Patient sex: M
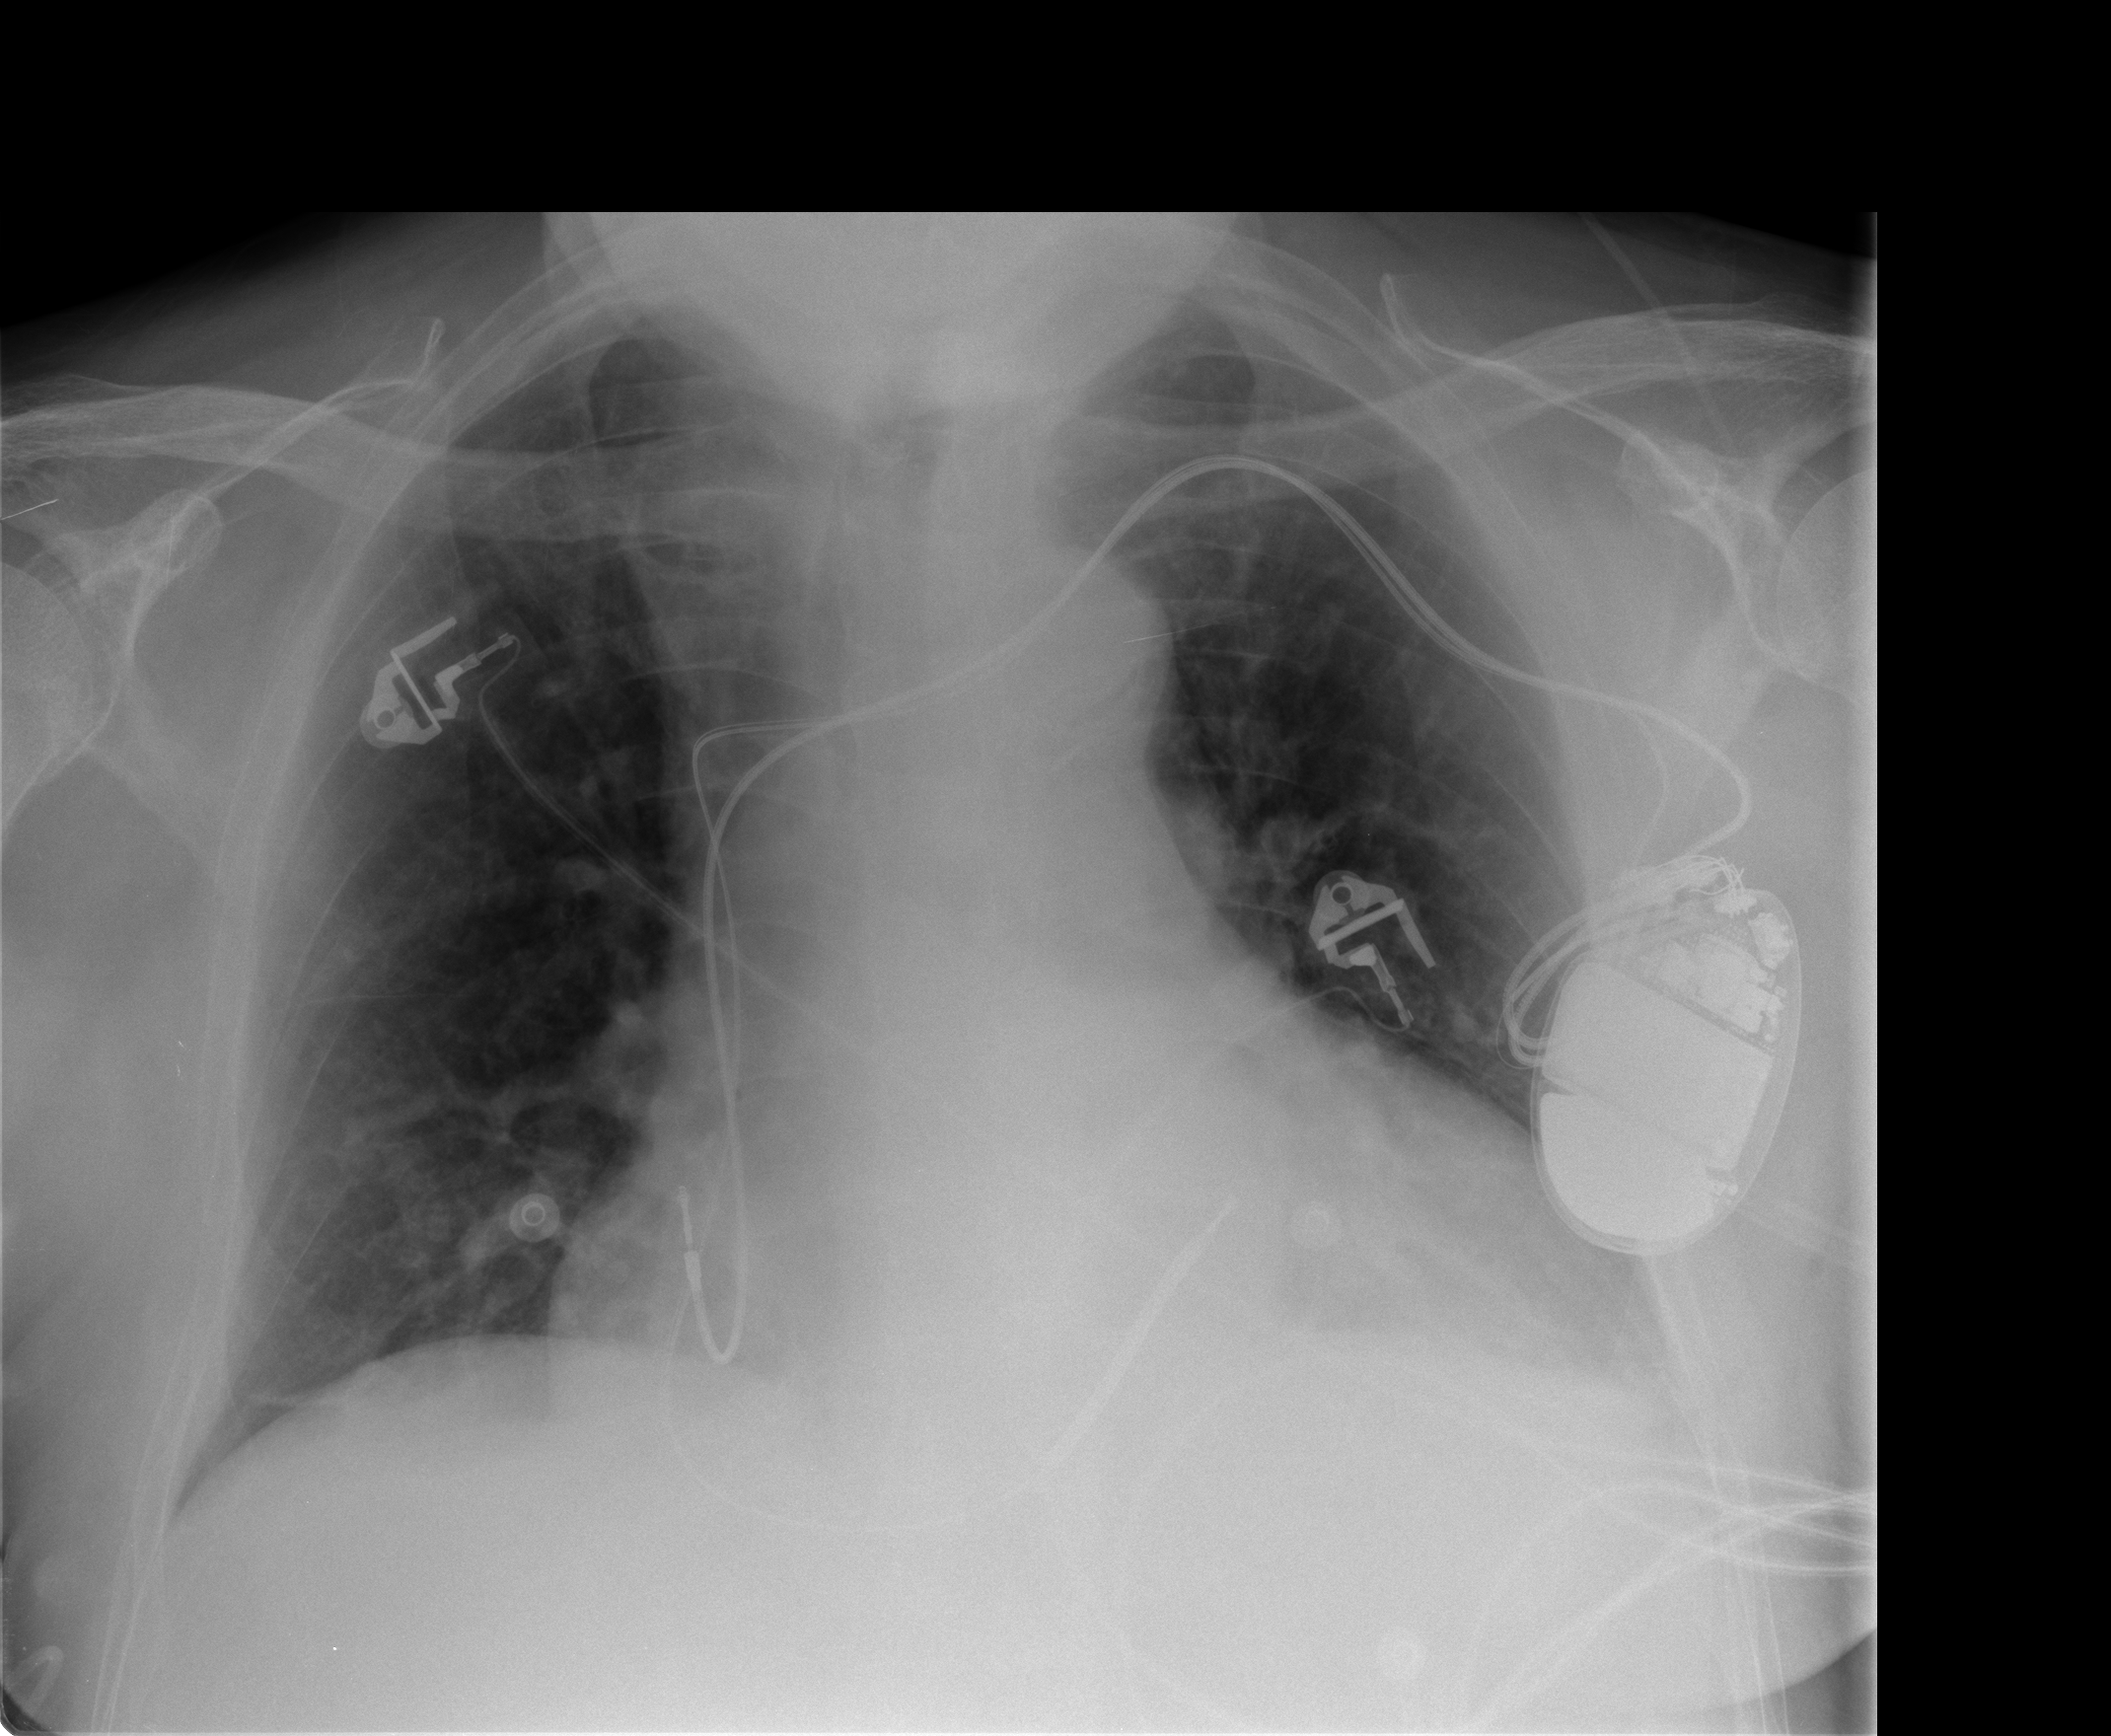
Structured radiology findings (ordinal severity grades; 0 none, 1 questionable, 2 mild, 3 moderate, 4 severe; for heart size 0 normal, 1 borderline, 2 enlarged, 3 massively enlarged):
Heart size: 3
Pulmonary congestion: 1
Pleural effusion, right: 0
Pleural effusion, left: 0
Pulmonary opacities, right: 0
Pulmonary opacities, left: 0
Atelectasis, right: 0
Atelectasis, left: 0